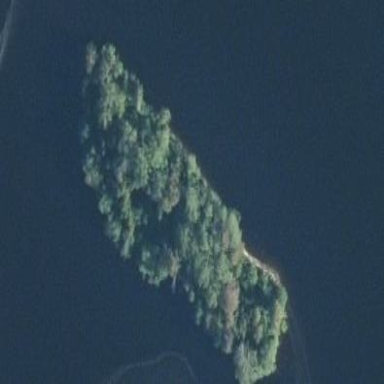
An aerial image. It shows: Islet.